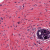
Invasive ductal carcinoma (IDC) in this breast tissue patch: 0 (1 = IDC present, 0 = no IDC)